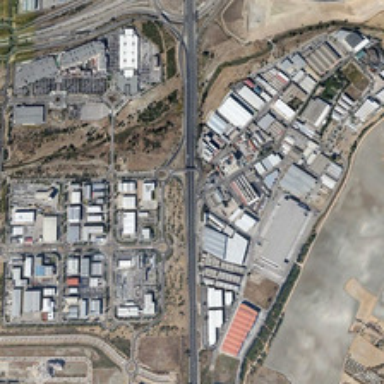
Many buildings and some bareland are in an industrial area .